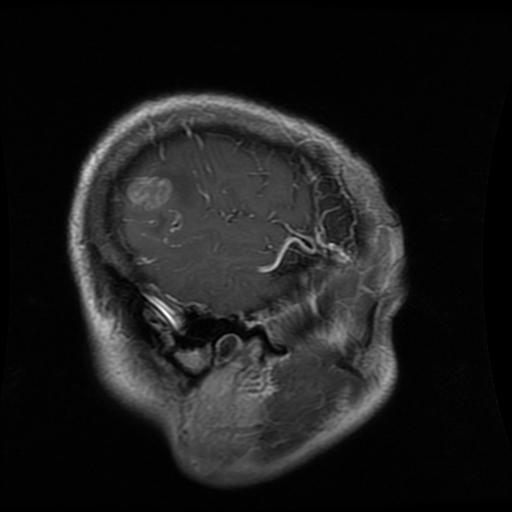
Label: glioma